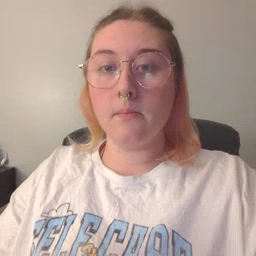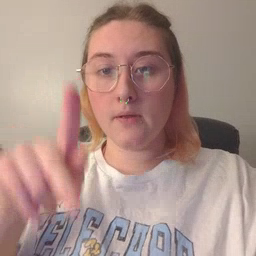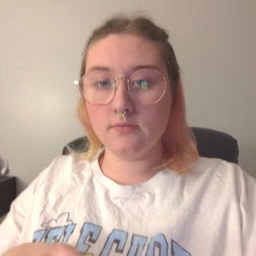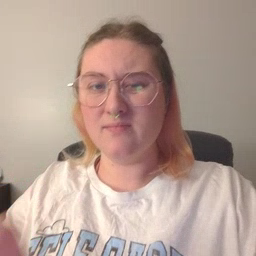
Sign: person